Question: I have an Eclipse project where I imported the library "OpenCSV" as an external JAR. The library is now shown in my project under "referenced libraries".
However, when I call:
'''
CSVReader reader = new CSVReader(new FileReader(csvPath));
'''
Eclipse throws an error saying that the constructor CSVReader is not defined. csvPath is of type String.
Any thoughts?
EDIT: Screenshot

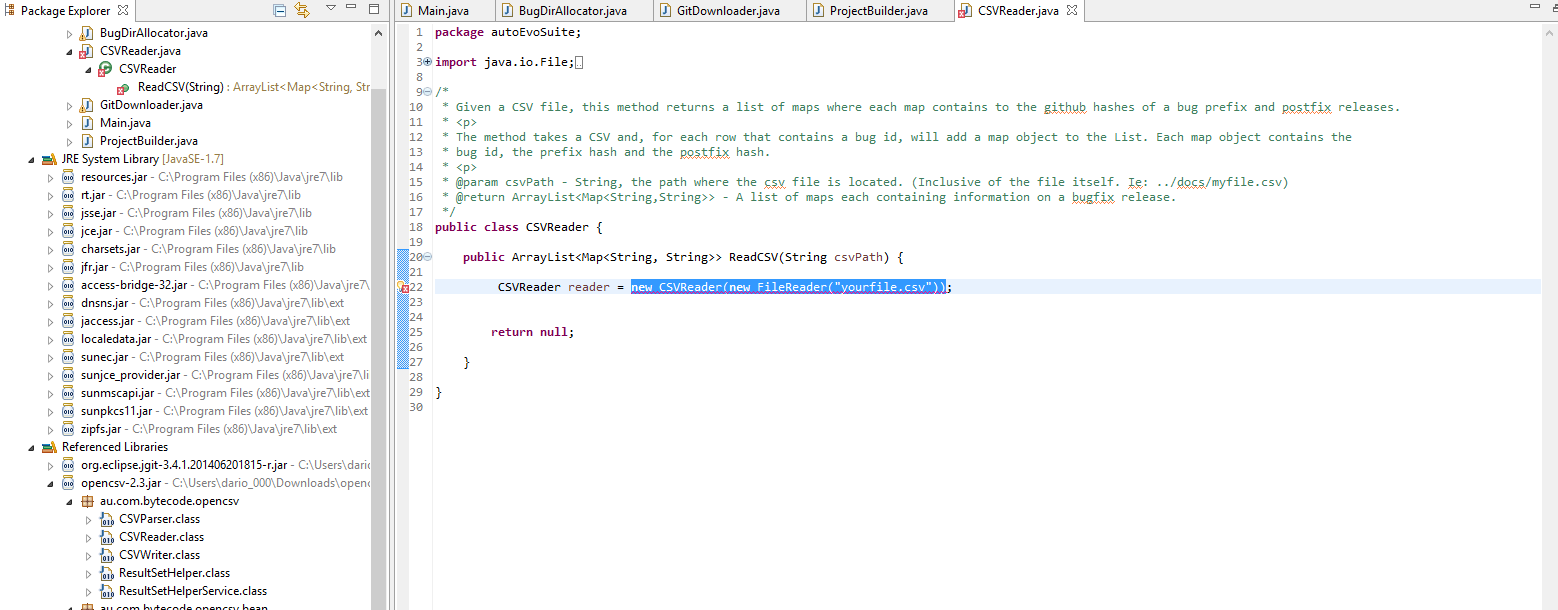
Answer: I may be mistaken (I don't use this library and don't know history of its package names) but it looks like 'autoEvoSuite' is your own package.
If that is the case (actually there is no conflict, you are just using wrong class) since your class is also named 'CSVReader' so inside method 'readCVS' you are not calling constructor of 'au.com.bytecode.opencsv.CSVReader', but constructor of your own class 'autoEvoSuite.CSVReader', and since your class doesn't have
'''
public CSVReader(FileReade reader){...}
'''
constructor, compiler informs you about this problem.
To solve this problem consider renaming your class, or be explicit and say which class exactly you want to use by writing its full-package-name like
'''
au.com.bytecode.opencsv.CSVReader reader = new au.com.bytecode.opencsv.CSVReader(new FileReader(csvPath));
'''